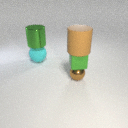
large cyan rubber sphere to the left of small brown metal sphere